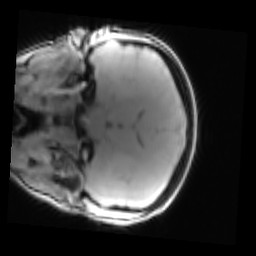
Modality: PDw
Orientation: coronal
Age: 24
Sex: female
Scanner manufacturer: siemens
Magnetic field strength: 3 T
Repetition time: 0.25 s
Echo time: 0.00103 s